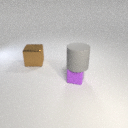
small purple rubber cube to the right of large brown metal cube